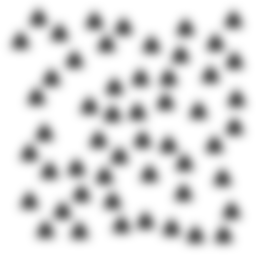
Squares: 0
Triangles: 52
Stars: 0
Total shapes: 52